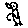
Label: bird